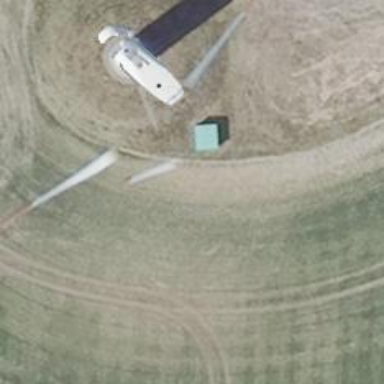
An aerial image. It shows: Wind generator powered by wind. The generator type is horizontal axis and it uses wind turbines.